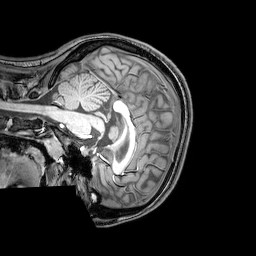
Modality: T1w
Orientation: sagittal
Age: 20
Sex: female
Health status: healthy
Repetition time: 0.081 s
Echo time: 0.037 s